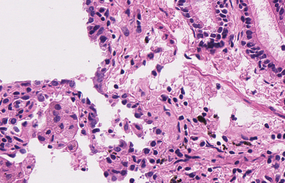
Tumor epithelial tissue: yes
Tumor-associated stroma tissue: yes
Normal tissue: no